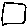
Label: square